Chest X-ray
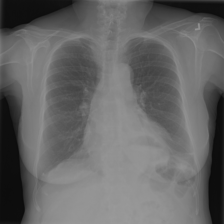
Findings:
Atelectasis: positive
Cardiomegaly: negative
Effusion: negative
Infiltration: negative
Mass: negative
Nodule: positive
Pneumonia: negative
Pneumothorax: negative
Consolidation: negative
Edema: negative
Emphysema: negative
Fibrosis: negative
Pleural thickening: negative
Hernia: positive